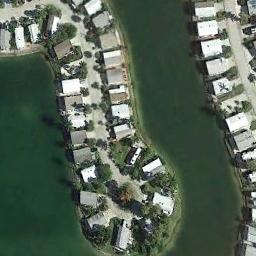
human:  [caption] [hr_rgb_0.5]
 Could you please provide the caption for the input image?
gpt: Many buildings are in the mobile home park .

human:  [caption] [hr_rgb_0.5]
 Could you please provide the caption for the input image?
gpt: The mobile home park has some neatly arranged mobile homes and the waters is next to the mobile home park .

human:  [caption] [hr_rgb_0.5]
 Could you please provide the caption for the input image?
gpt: The mobile home park is next to the river .

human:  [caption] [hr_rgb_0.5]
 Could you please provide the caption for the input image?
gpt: There are four rows of white mobile homes and a U-shaped path .

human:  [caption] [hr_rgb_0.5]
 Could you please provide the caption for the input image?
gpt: There are some white buildings in the mobile home park with green water around .